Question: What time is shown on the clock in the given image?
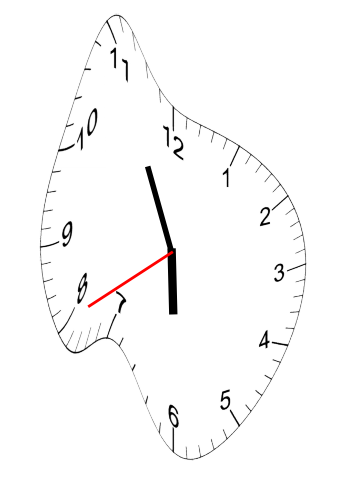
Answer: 05:55:40